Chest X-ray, AP view. Patient: 42 years old, sex M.
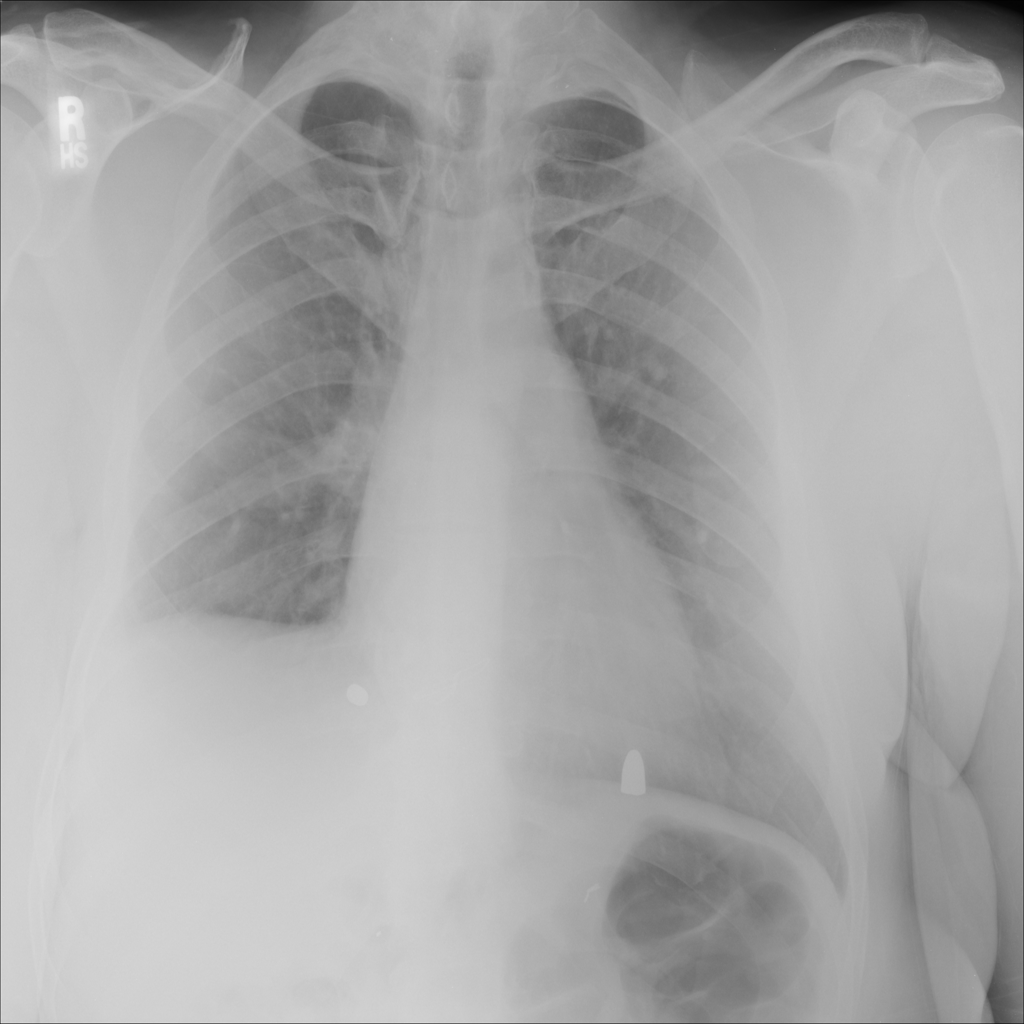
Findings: No Finding